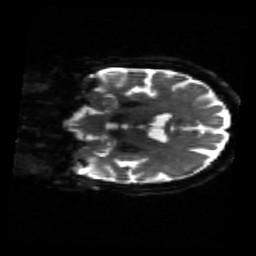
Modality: sbref
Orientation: coronal
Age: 70
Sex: female
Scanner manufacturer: siemens
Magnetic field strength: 3 T
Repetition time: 4.71 s
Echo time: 0.0906 s